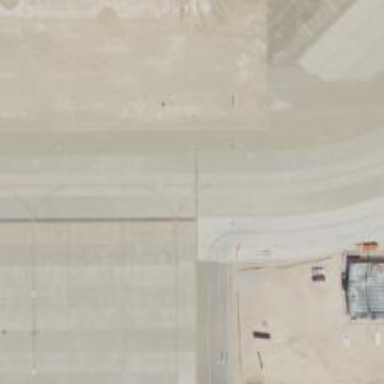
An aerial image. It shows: View of taxiway at the airport.